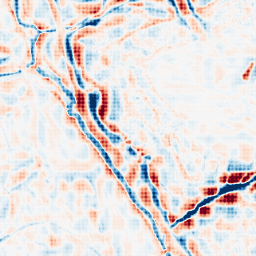
Category: wavelet
Decomposition family: wavelet_biorthogonal
Decomposition parameters: wavelet: bior4.4
level: 4
Upsampling method: sinc_hamming
Upsampling parameters: scale: 8
kernel_size: 8
Upsampling scale: 8